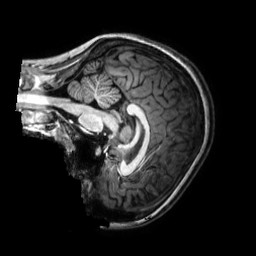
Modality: T1w
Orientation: sagittal
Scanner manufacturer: philips
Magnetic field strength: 3 T
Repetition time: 0.0096 s
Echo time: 0.0046 s